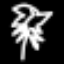
Label: leaf